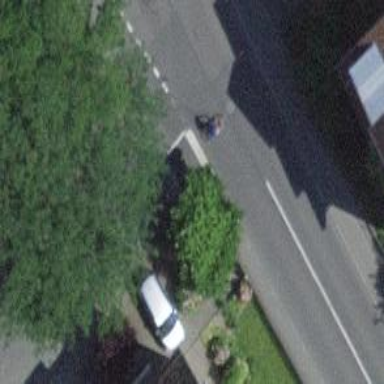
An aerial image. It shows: Unmarked road crossing.